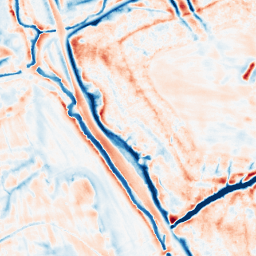
Category: edge_preserving
Decomposition family: bilateral
Decomposition parameters: d: 21
sigma_color: 25
sigma_space: 75
Upsampling method: linear_exact
Upsampling parameters: scale: 4
Upsampling scale: 4